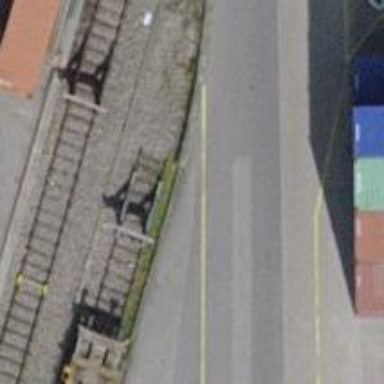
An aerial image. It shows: Railway buffer stop.